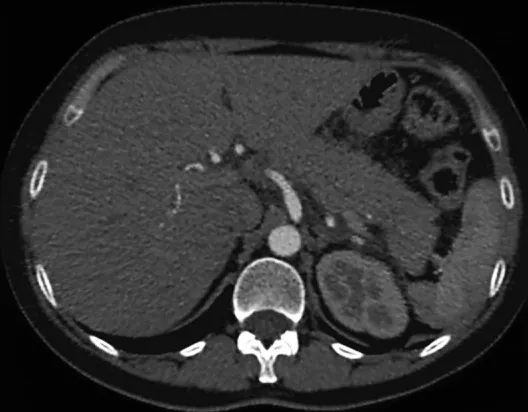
Acute pancreatitis at upper abdominal CT (Balthazar score C).
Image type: radiology (ct)